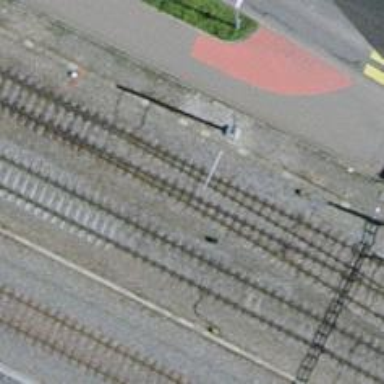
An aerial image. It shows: Rail siding with electrified contact lines.